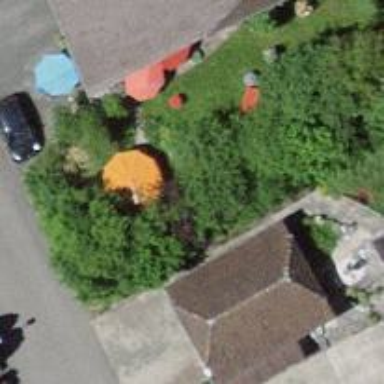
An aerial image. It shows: Garage building.